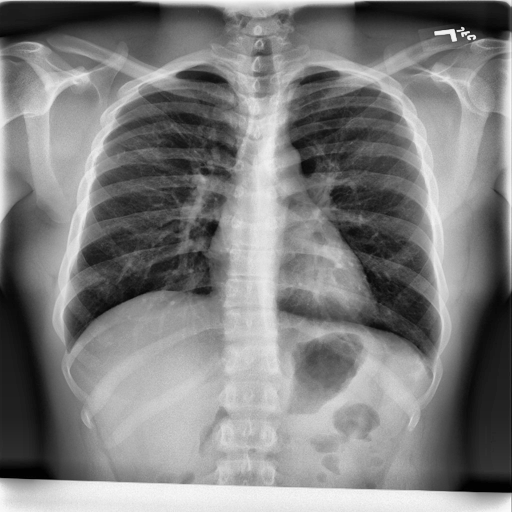
Finding: NORMAL